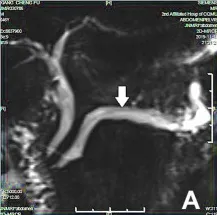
MRCP revealed a stent-shape like signal inside the dilated PD (white arrow).
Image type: radiology (mri)